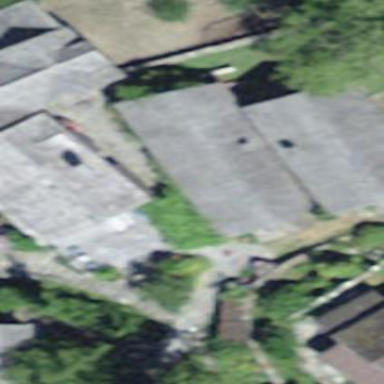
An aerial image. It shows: Gabled building with grey roof.